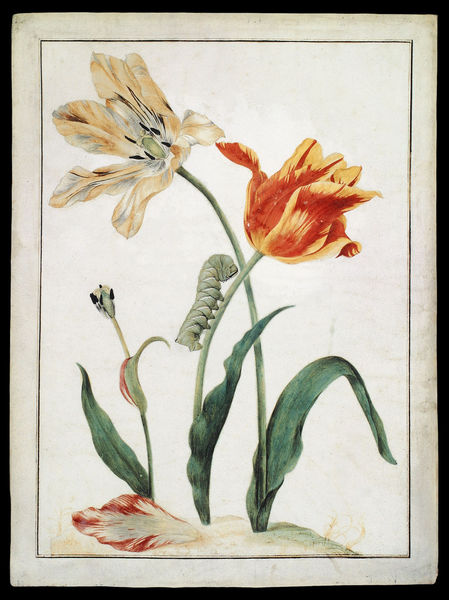
Titel: Tulpen
Künstler: Maria Sibylla Merian
Institution: Kopenhagen, Rosenborg
Schlagwörter: blätter, gemälde, weiß, aquarell, grün, blume, blumen, orange, zeichnung, blüte, rot, rahmen, blatt, pflanze, rahmung, tulpen, tulpe, stempel, insekten, lilie, stängel, blütenblatt, raupe, flegel, merian, blütenstand